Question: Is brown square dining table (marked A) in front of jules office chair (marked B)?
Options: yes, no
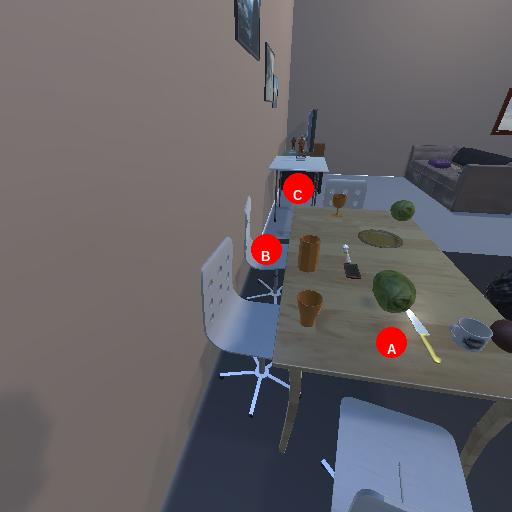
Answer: yes